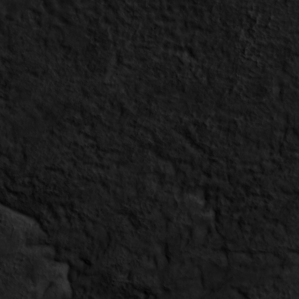
Label: non_frost